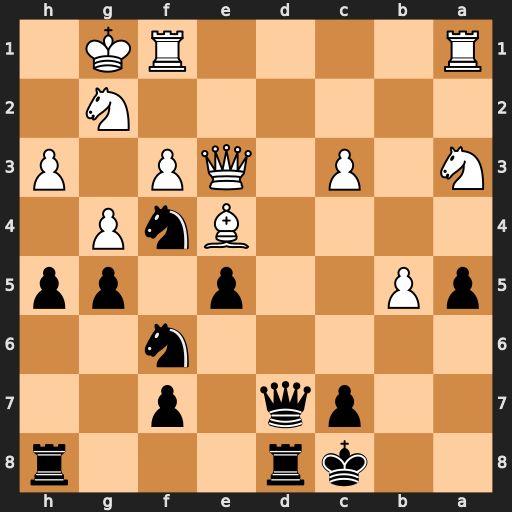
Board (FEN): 2kr3r/2pq1p2/5n2/pP2p1pp/4BnP1/N1P1QP1P/6N1/R4RK1
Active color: b
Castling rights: -
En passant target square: -
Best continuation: Nxh3+ Kh2 hxg4